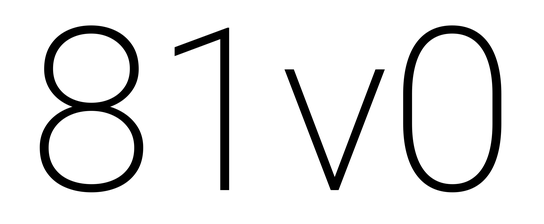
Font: Roboto_ExtraLight